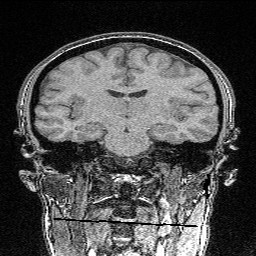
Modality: FLASH
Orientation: sagittal
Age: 31
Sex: female